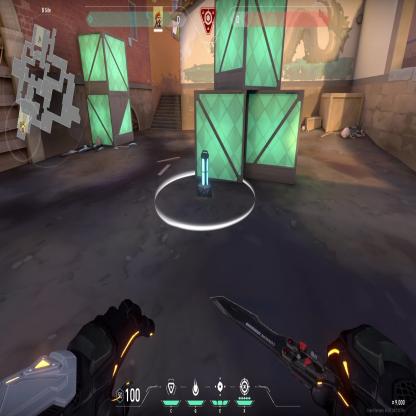
Label: planted spike